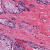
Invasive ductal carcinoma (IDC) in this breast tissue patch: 0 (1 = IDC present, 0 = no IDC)